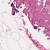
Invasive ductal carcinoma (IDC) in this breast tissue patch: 0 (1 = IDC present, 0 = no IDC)